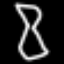
Label: hourglass